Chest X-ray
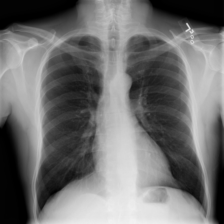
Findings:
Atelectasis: negative
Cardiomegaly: negative
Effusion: negative
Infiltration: negative
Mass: negative
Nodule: negative
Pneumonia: negative
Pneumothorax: negative
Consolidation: negative
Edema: negative
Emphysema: negative
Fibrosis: negative
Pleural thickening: negative
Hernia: negative